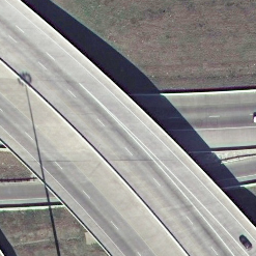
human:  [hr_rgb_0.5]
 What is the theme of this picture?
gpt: overpass

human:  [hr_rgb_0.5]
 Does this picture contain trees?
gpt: no

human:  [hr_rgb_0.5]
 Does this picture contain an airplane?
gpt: no

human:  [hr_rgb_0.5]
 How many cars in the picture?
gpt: one

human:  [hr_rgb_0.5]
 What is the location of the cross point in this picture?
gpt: center